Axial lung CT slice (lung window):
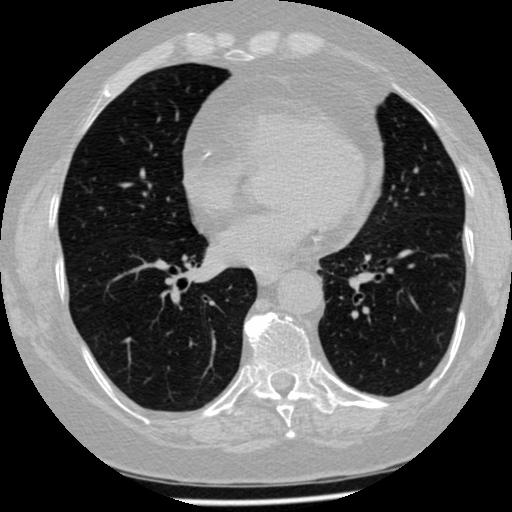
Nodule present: no